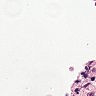
Metastatic tissue present: no